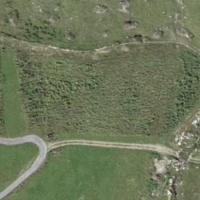
EUNIS habitat code: 26
Species observed at this site:
Marmota marmota
Draba verna
Equisetum arvense
Oenanthe oenanthe
Anthus spinoletta